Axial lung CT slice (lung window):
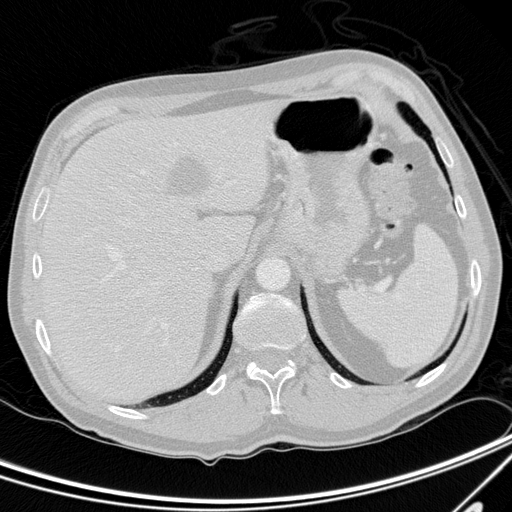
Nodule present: no